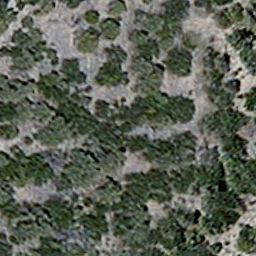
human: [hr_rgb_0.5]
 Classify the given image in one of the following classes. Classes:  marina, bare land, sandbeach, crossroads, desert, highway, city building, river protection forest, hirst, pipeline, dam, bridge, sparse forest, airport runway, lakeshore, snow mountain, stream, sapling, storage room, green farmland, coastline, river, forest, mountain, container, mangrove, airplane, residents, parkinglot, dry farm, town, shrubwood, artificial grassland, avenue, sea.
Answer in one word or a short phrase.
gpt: sparse forest